Question: I've recently setup eclipse and the android SDK on a new computer but I fear something has gone wrong when setting it up.
When I create a new android project with a blank activity two files I've never seen before appear:
fragment_main.xml
and
appcompat_v7_2
What are they and do I need to worry about them?

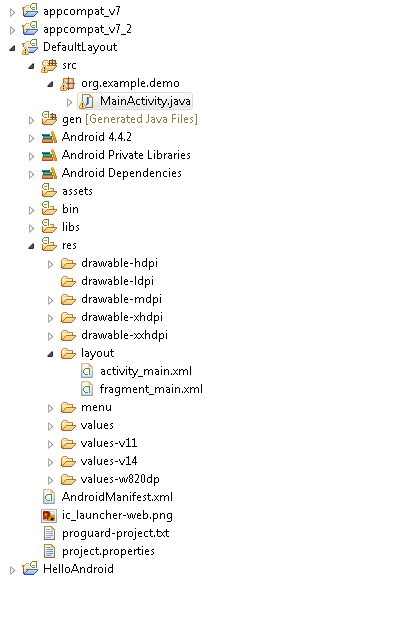
Answer: :
As stated in Android's <URL>
Reference : <URL>
:
fragment_main.xml is the Layout for the fragment.
Refer this : <URL>
hope this helps